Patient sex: F
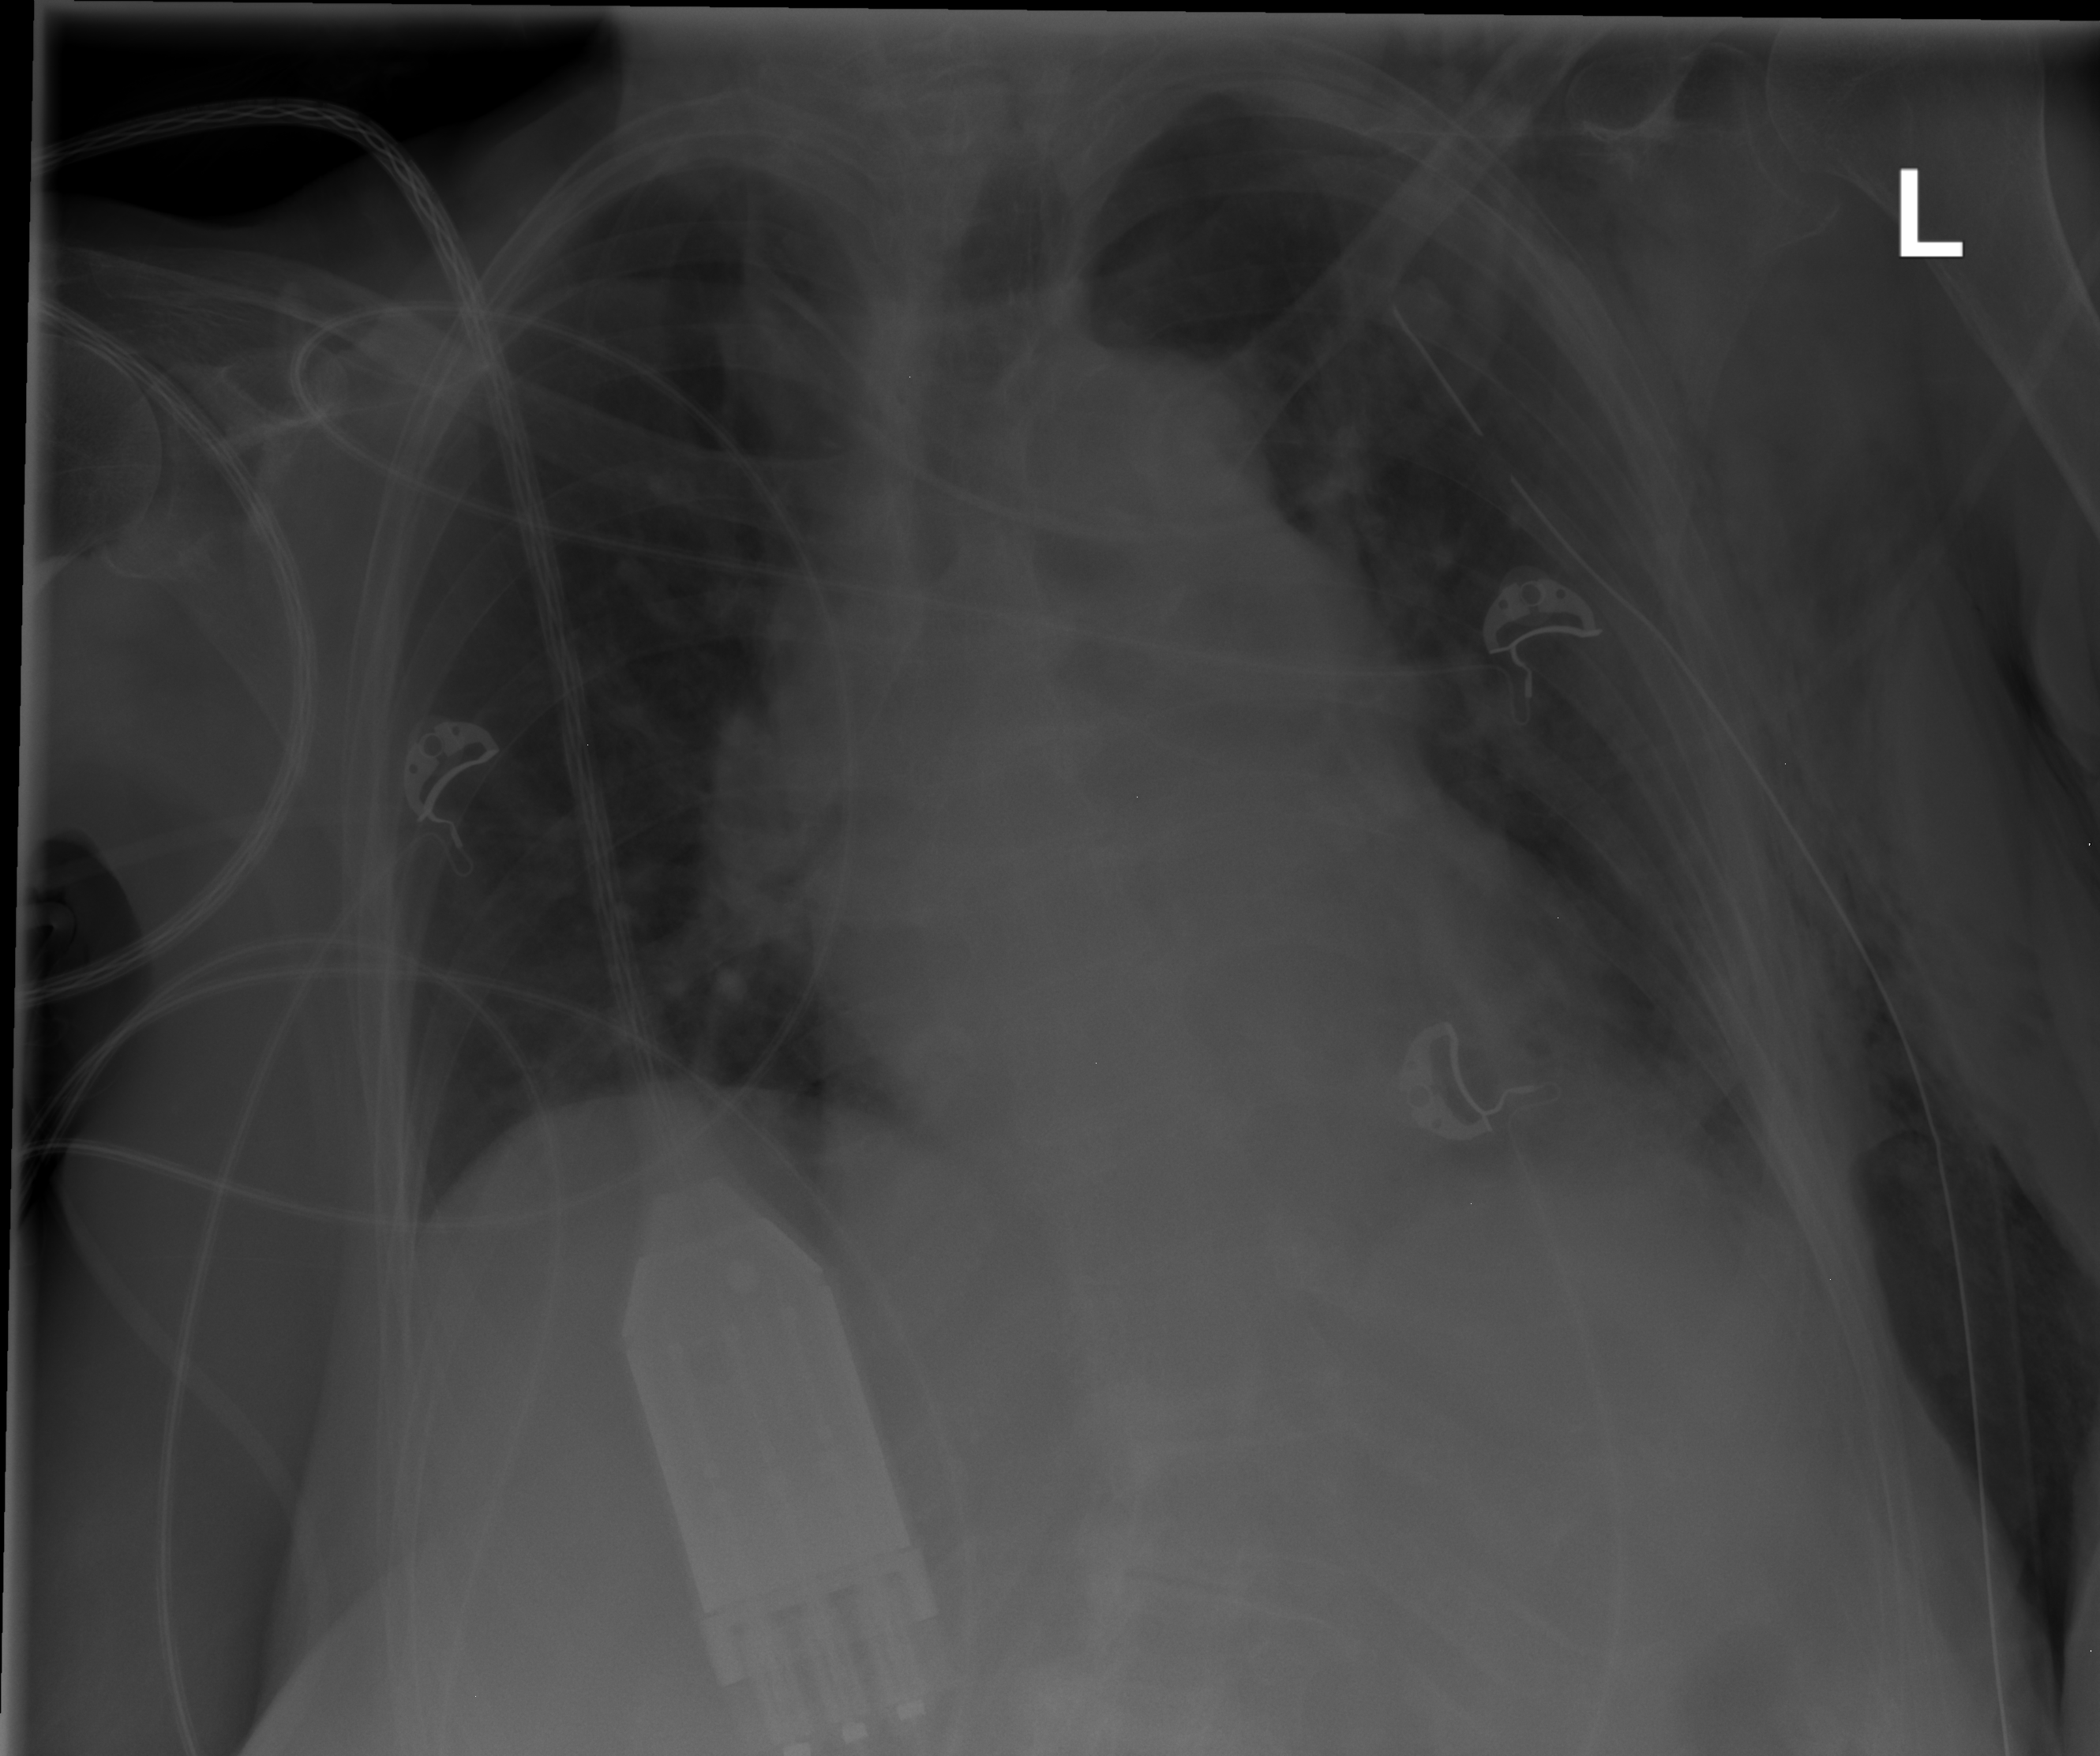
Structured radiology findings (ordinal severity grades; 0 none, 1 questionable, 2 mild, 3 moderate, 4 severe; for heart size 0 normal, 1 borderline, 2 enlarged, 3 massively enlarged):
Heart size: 2
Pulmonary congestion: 0
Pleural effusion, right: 0
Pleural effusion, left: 0
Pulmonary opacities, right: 2
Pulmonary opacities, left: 2
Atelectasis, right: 2
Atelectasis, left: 2